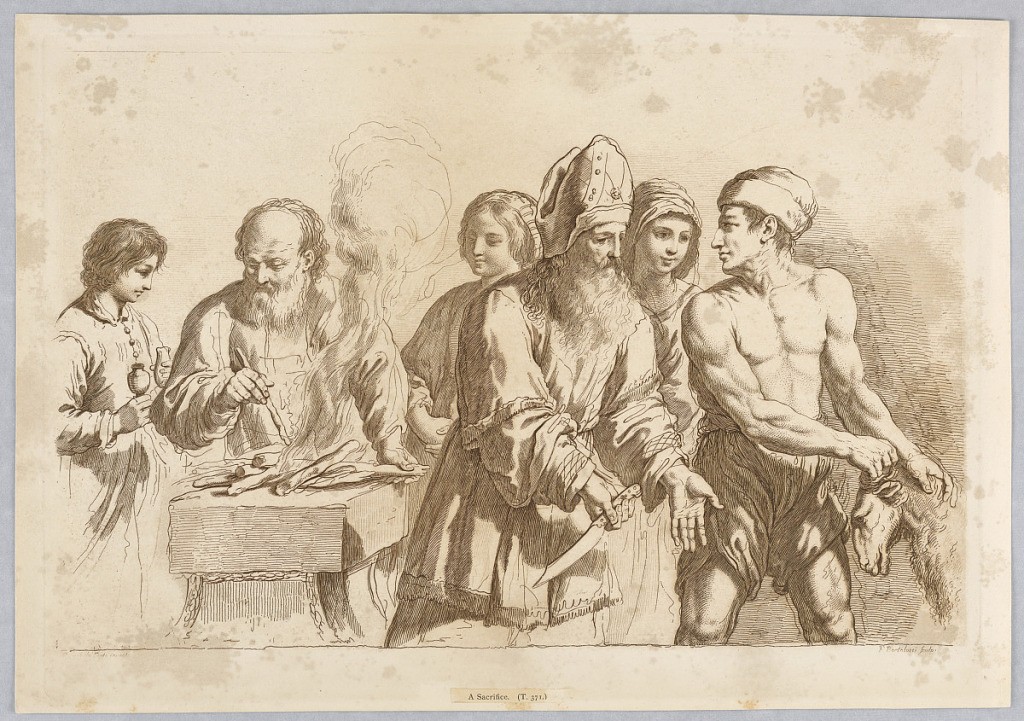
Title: A Sacrifice
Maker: Francesco Bartolozzi, Italian, active England, 1727–1815
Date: ca. 1760–1770
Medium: Engraving in brown ink on white paper
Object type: Print
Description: The altar at left, with sticks of wood burning on it, a man behind it, tending the fire, a young assistant to either side. A priest stands with a knife in his hand, center, ready to receive t he ram being led in at right.